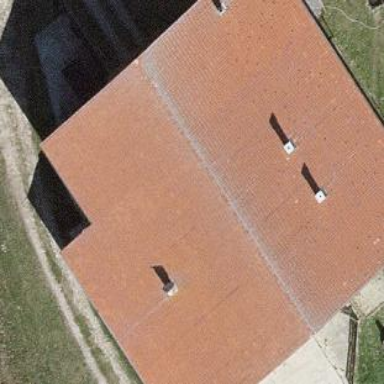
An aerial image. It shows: Building with gabled roof.